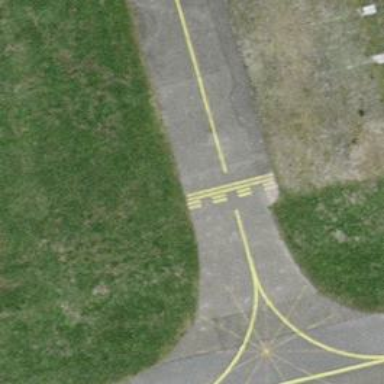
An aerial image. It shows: Runway holding position.